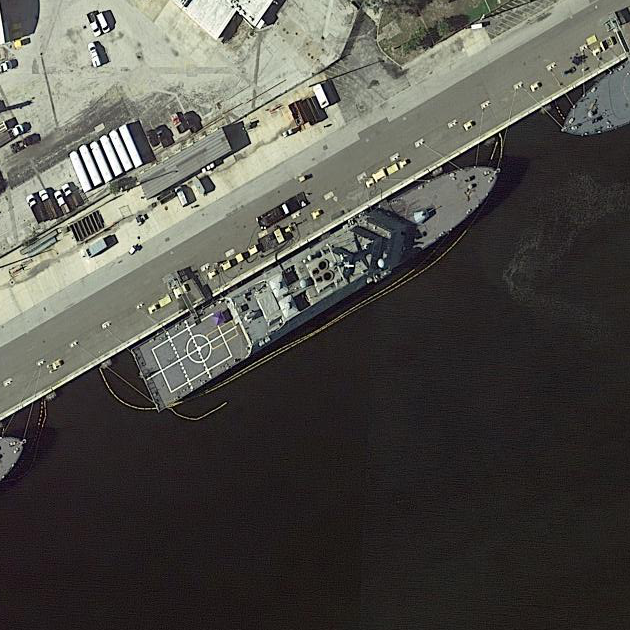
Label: cruiser